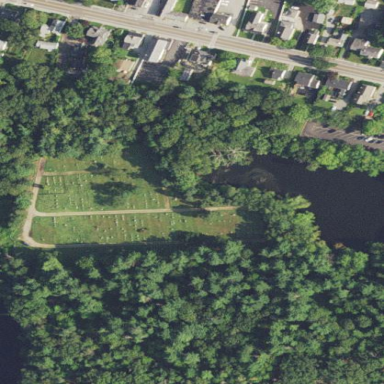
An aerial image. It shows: Cemetery.